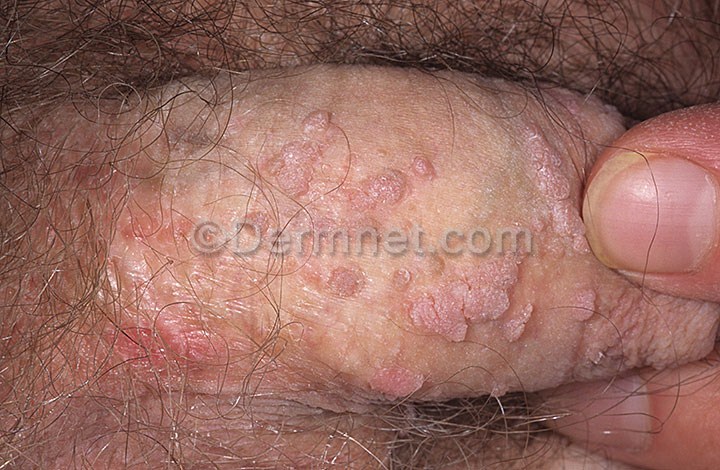
Disease: Herpes HPV and other STDs Photos